Field crop: maize
Growth stage: 2
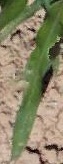
Species: maize